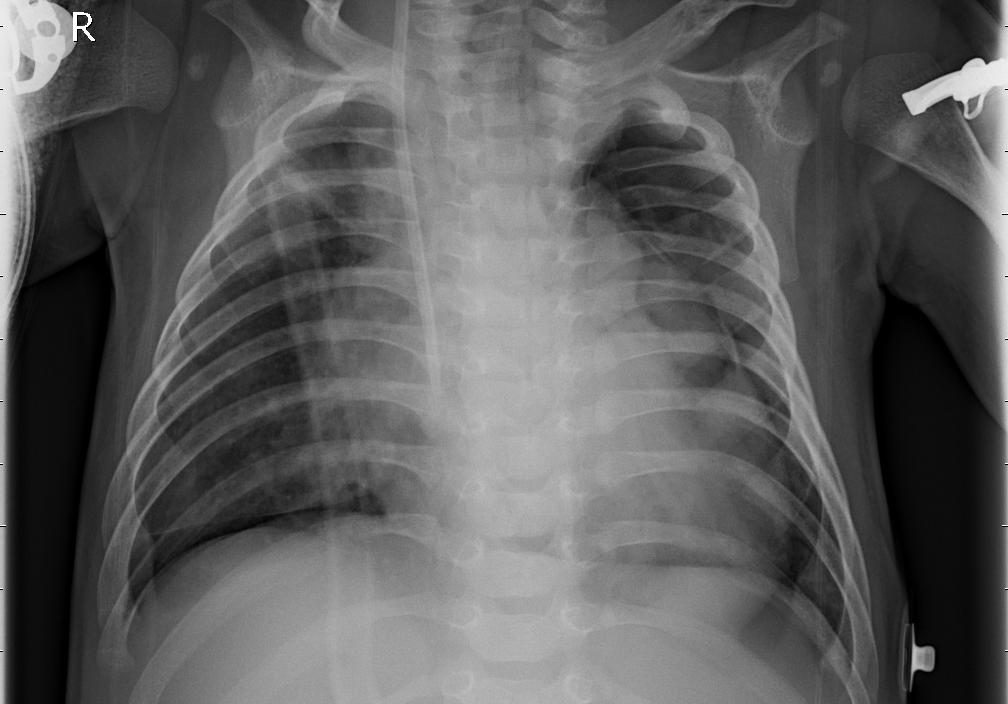
Diagnosis: PNEUMONIA